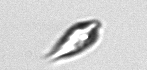
Label: Oxytoxum